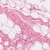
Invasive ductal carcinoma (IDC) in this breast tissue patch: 0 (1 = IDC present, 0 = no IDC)